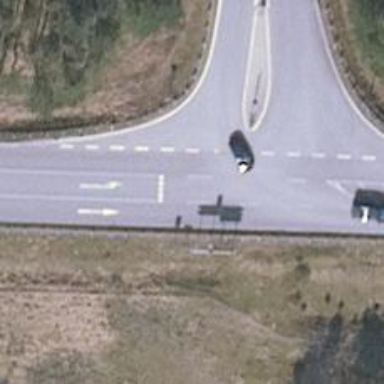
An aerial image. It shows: Secondary road with asphalt surface.